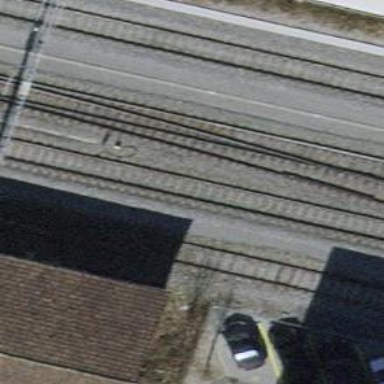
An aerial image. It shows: Single-track electrified railway siding with contact line.